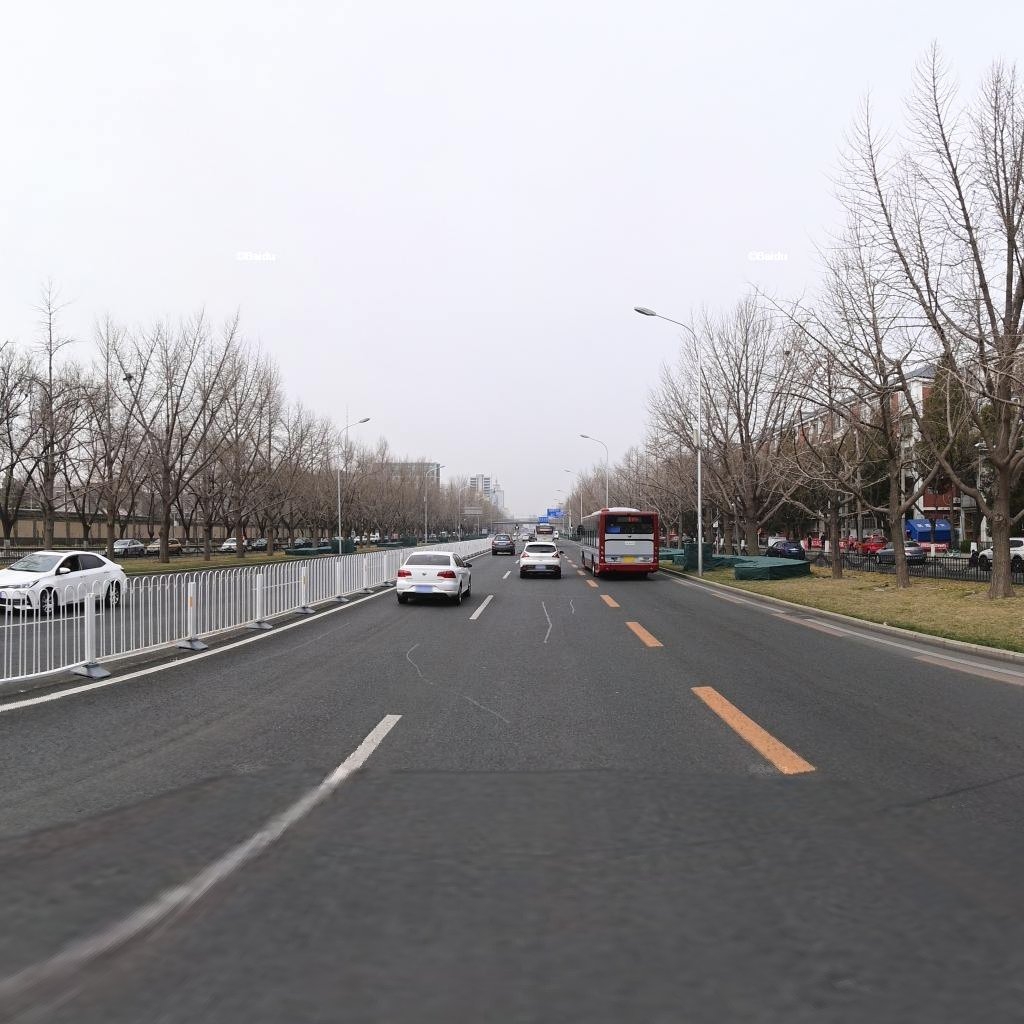
Region: Haidian
Road damage annotations: longitudinal patch, longitudinal patch, longitudinal patch, transverse crack, longitudinal patch